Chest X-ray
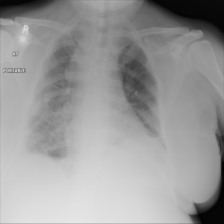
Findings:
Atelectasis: positive
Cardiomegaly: negative
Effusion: negative
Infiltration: negative
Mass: negative
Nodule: negative
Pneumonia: negative
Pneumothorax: negative
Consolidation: negative
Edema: negative
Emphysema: negative
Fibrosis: negative
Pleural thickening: negative
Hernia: negative